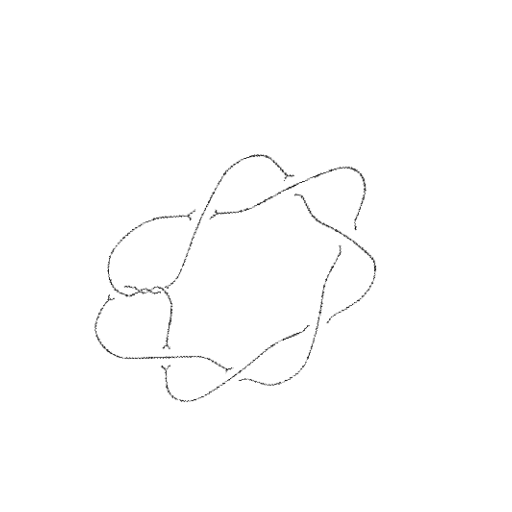
Crossing number: 10